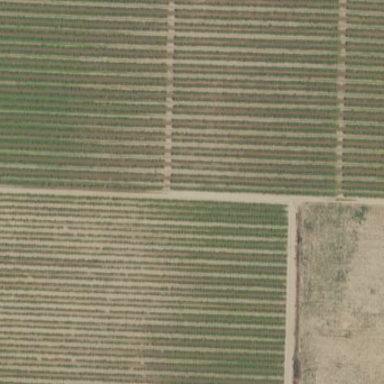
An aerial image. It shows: Vineyard.